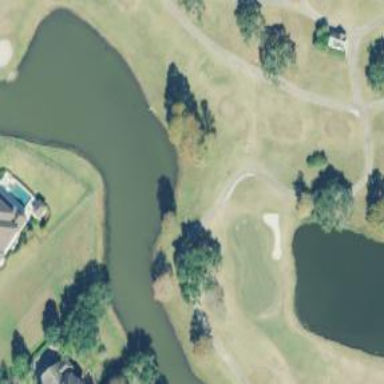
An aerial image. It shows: Pathway for golfing.